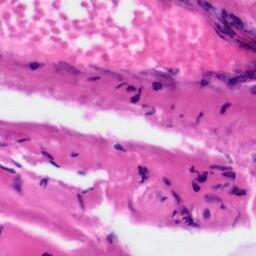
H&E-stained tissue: Tonsil